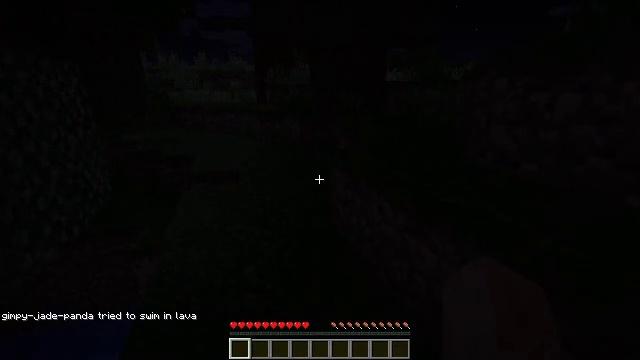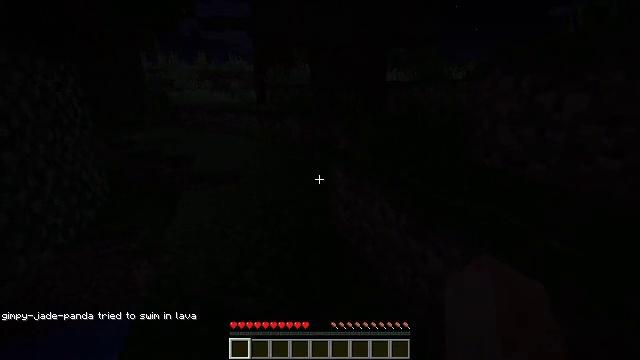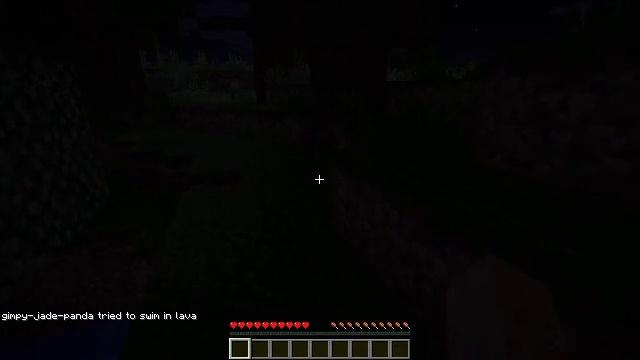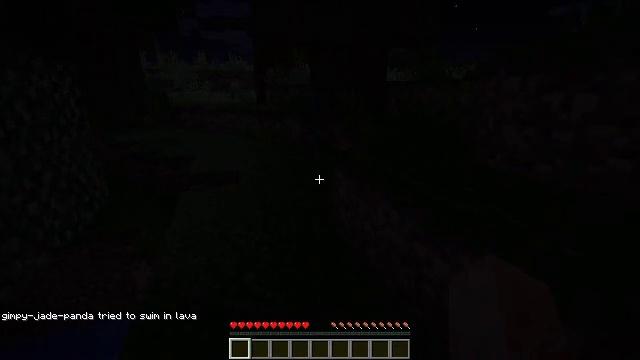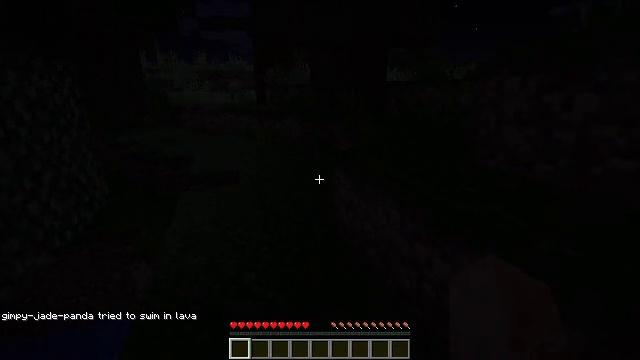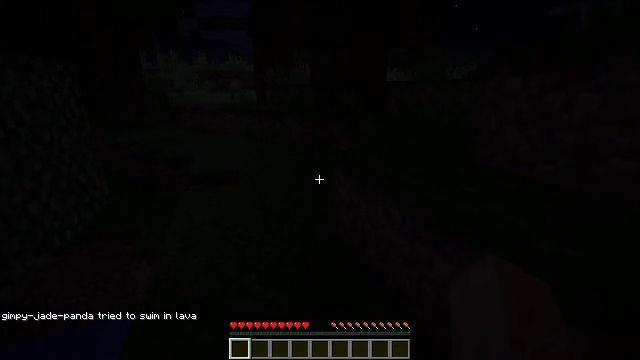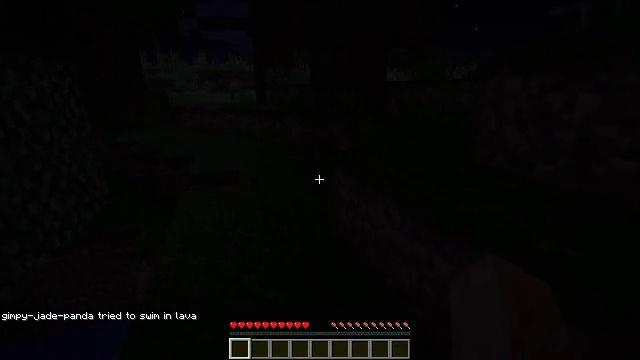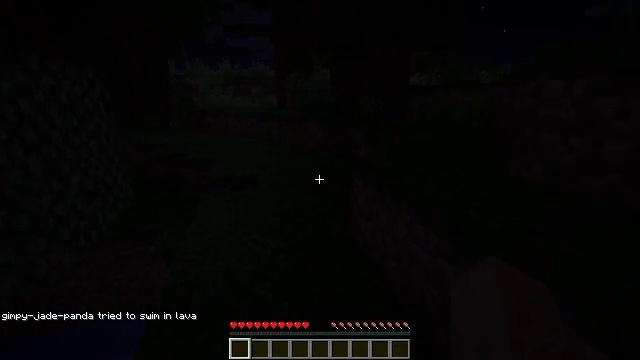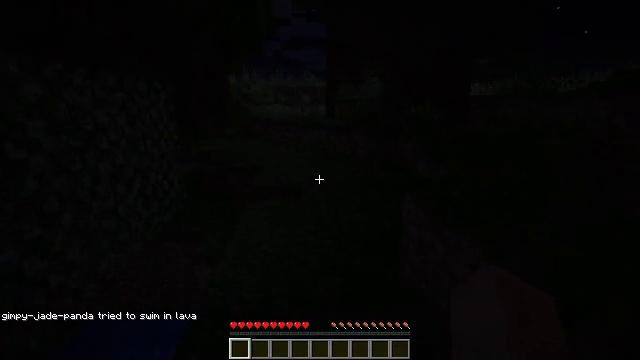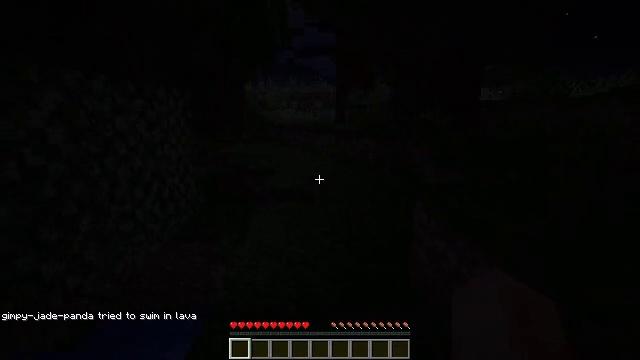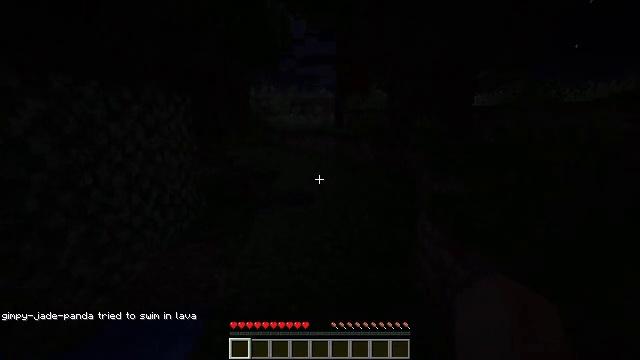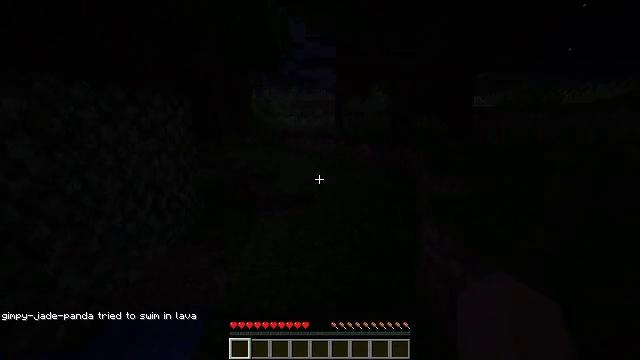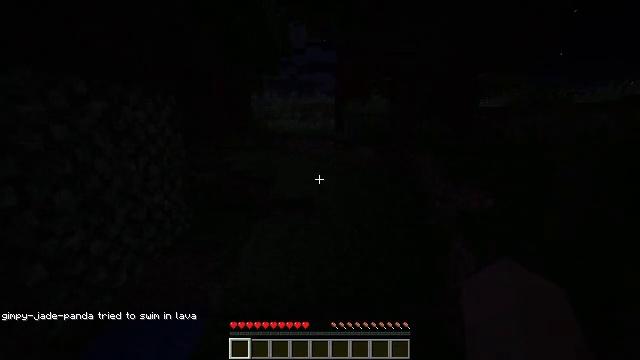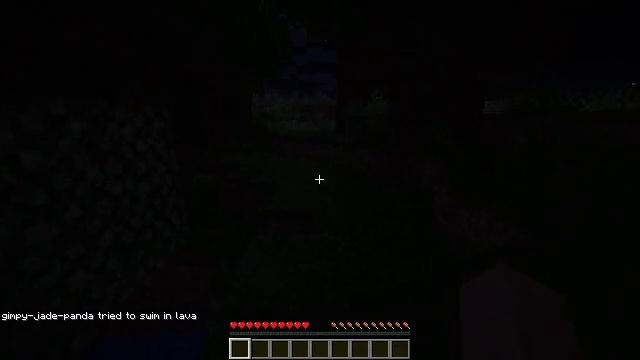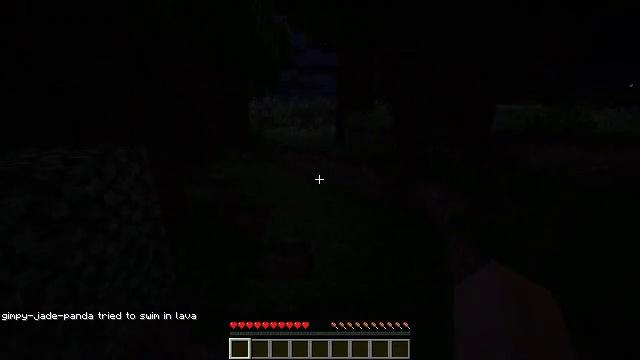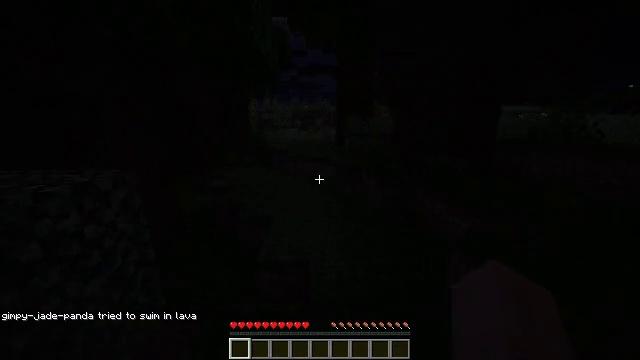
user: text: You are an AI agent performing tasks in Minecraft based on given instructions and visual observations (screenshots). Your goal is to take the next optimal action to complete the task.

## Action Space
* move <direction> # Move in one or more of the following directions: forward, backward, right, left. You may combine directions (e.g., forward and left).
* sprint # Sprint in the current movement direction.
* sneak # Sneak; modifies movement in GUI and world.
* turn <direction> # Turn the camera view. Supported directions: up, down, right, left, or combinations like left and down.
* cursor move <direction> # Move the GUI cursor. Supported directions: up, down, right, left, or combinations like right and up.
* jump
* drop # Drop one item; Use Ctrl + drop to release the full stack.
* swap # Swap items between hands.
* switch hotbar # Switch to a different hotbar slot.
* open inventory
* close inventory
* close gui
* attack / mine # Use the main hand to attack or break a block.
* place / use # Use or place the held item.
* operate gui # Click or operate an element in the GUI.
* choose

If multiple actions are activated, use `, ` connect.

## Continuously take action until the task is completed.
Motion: motion action
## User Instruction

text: Mine the dark oak log from a tree.
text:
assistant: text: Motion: no_op
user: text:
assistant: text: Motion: no_op
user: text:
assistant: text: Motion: no_op
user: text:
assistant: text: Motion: no_op
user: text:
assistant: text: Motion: no_op
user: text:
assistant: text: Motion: no_op
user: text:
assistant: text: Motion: move forward, turn left
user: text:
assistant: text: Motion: move forward, sprint, turn left and up
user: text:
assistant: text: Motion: move forward, sprint, turn left
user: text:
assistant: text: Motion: move forward, sprint
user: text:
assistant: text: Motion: move forward, sprint
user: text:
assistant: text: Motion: move forward, sprint
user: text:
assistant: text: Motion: move forward, sprint, jump
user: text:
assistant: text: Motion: move forward, sprint, jump
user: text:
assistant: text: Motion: move forward, sprint, jump
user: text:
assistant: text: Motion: move forward, sprint, jump
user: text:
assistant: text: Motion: move forward, sprint, jump
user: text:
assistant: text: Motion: move forward, sprint, jump
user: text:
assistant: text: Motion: move forward, sprint, jump
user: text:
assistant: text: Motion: move forward, sprint, jump
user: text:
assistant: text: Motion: move forward, sprint, jump
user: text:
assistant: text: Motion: move forward, sprint, jump
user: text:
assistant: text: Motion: move forward, sprint, jump
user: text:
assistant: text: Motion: move forward, sprint, jump
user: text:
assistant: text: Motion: move forward, sprint, jump
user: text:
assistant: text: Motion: move forward, sprint, jump
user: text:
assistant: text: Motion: move forward, sprint, jump
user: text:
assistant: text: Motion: move forward, sprint, jump
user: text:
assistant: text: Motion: move forward, sprint, turn right and up, jump
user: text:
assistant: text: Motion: move forward, sprint, turn right and up, jump